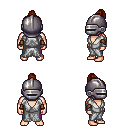
a pixel art fantasy rpg character, male body template, human, light skin, white robe, magenta pants, brunette short topknot hairstyle, metal helm, cloth bracers, four views (front, back, left, right), 2x2 character sprite sheet, small pixel art, hard edges, no anti-aliasing